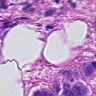
Metastatic tissue present: yes